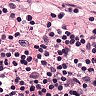
Metastatic tissue present: no